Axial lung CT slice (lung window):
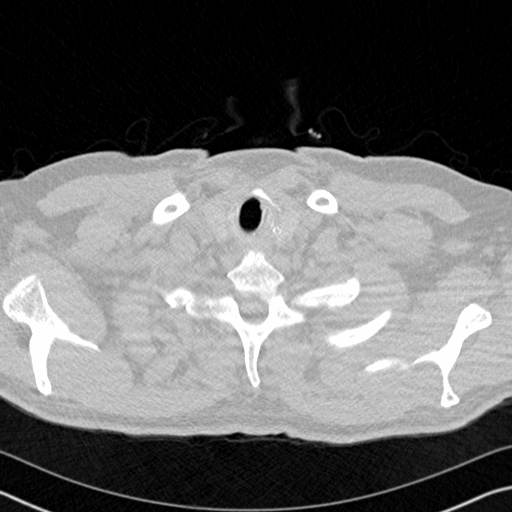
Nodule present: no